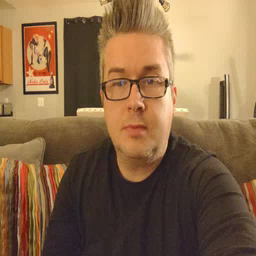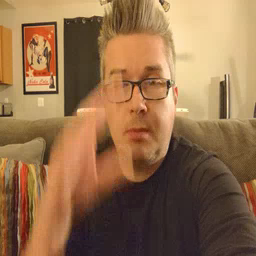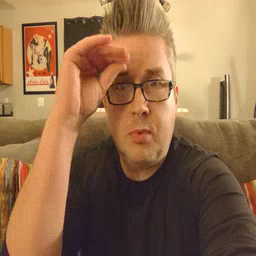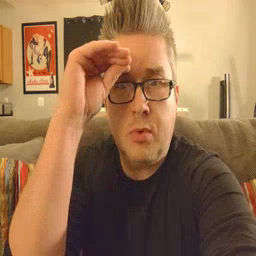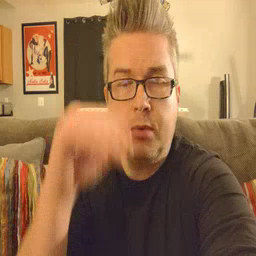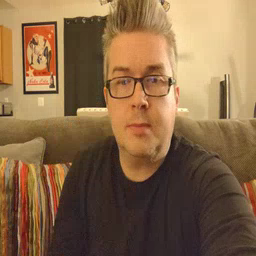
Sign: boy